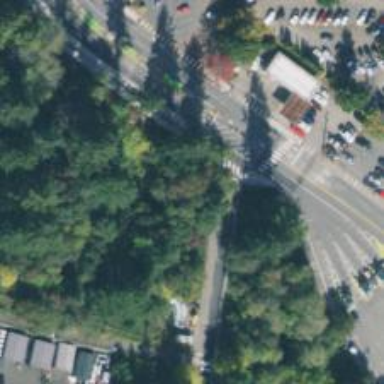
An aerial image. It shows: Footway with zebra crossing.